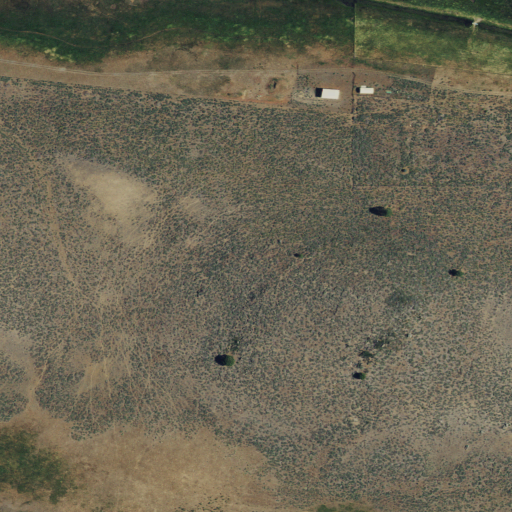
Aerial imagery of mountain in California named The Mounds containing shrub, grassland, open development, herbaceous wetlands, and woody wetlands